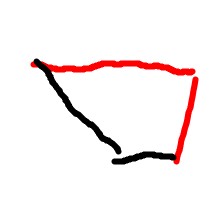
Shape: trapezoid